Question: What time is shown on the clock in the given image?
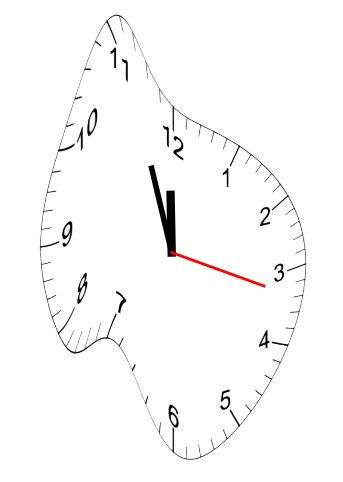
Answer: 11:56:17